Question: I need to populate data in the white space of the box shown in the picture. The Red portion will be an image,
But still data has to be shown continuously in the white space. How can i achieve this using HTML and CSS ?

'''
Updated with code :
<div id="Content" runat="server">
<img id="ad" src="images/sandbox.gif"
style="float:right; height: 200px; width: 150px;" alt="{alt}" />
</div>
'''
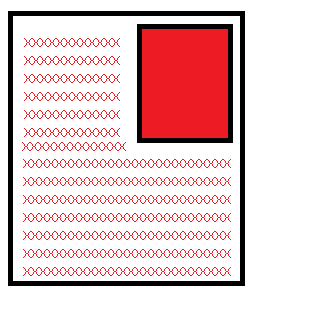
Answer: @Anuya take a look at this <URL>